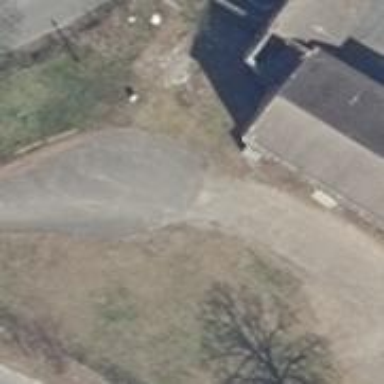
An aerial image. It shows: Driveway.